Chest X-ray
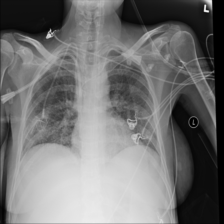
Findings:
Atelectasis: negative
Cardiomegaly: negative
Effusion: negative
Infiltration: positive
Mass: negative
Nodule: positive
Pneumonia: negative
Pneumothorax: negative
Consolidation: negative
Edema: negative
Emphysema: negative
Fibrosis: negative
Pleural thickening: negative
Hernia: negative